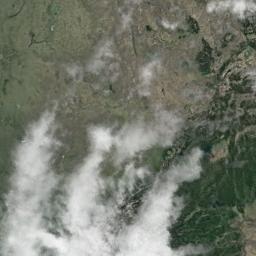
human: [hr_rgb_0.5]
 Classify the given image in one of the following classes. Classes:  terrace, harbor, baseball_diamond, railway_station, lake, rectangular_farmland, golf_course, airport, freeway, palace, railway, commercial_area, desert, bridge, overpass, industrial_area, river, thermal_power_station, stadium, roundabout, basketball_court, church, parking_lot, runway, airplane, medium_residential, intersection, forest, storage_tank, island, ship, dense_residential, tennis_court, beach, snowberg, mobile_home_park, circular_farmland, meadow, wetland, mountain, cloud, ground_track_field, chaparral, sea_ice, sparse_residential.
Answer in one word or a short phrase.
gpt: cloud